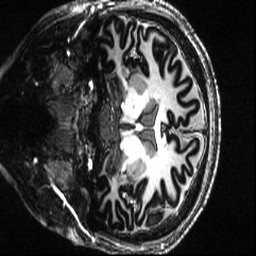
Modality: T1w
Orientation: coronal
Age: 28
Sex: female
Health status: healthy
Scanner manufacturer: siemens
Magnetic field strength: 7 T
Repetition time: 4.3 s
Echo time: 0.00227 s